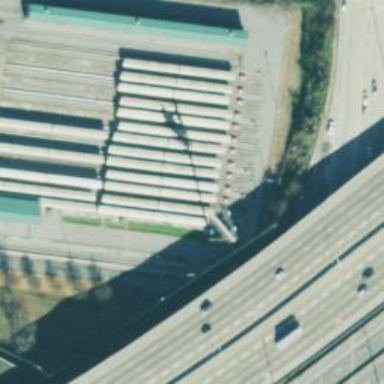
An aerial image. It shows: Unused railway yard.